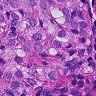
Metastatic tissue present: yes